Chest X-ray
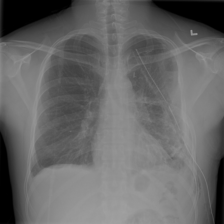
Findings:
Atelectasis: negative
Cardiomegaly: negative
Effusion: negative
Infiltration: negative
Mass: negative
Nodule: negative
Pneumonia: negative
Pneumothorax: negative
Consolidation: negative
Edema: negative
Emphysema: negative
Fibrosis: negative
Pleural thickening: negative
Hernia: negative